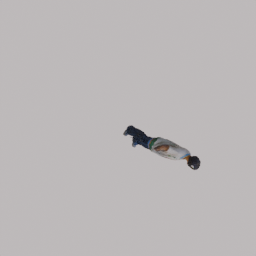
Label: people